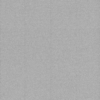
Label: dusty